Interaction volume radius: 5 \u00c5
Interaction volume height: 10 \u00c5
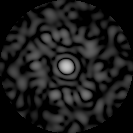
Disorder parameter: 0.8166